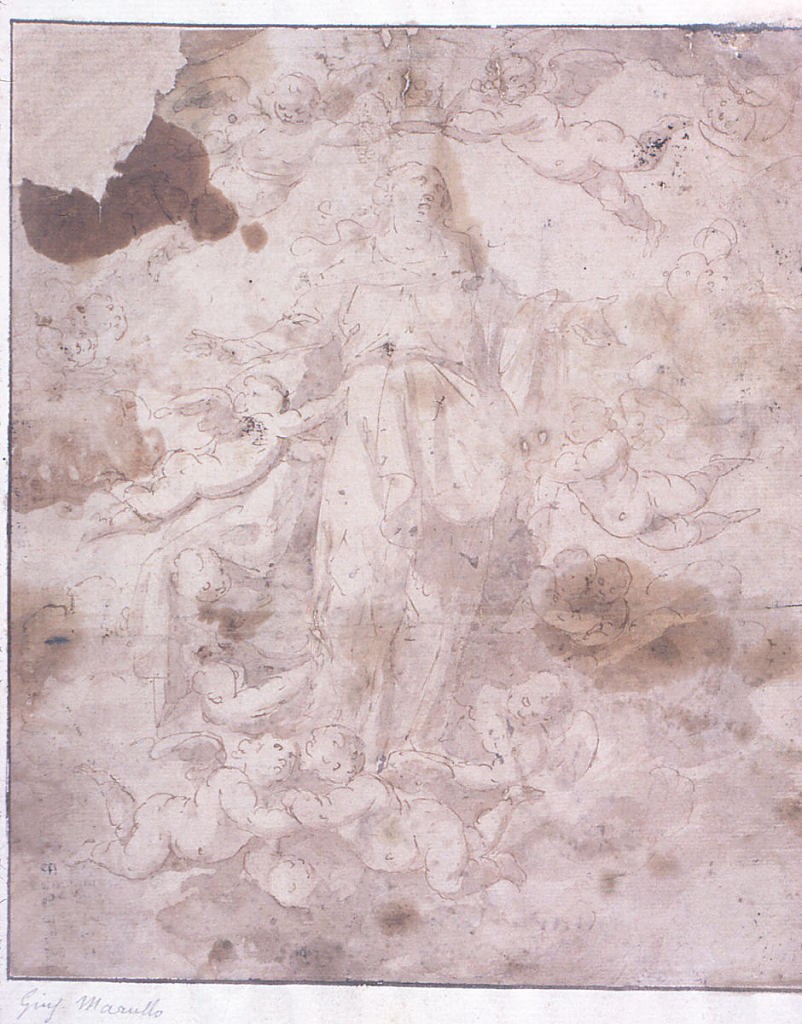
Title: Study for The Ascension of the Virgin
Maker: Giuseppe Marullo, Italian, 1615 - 1685
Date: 1650–85
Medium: Brush and gray wash, pen and brown ink, red chalk on paper
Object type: Drawing
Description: Angels are participating in the event.  Two hold a crown over the head of the Virgin.